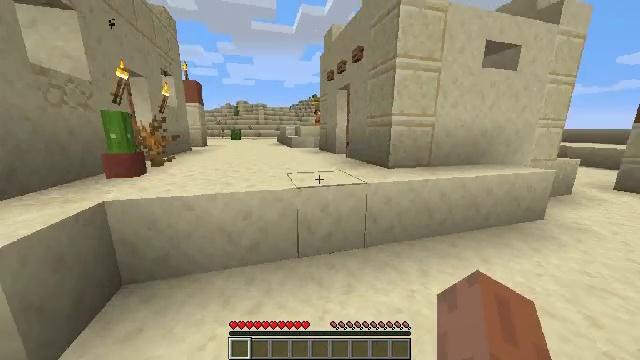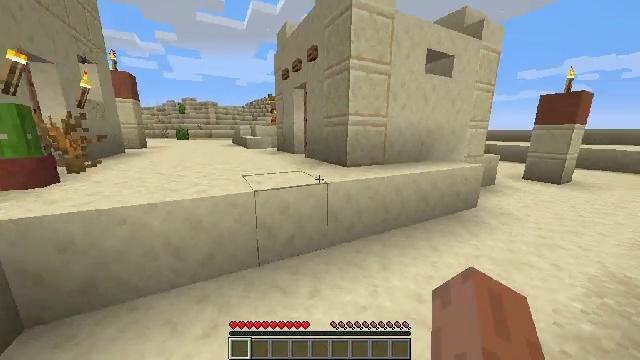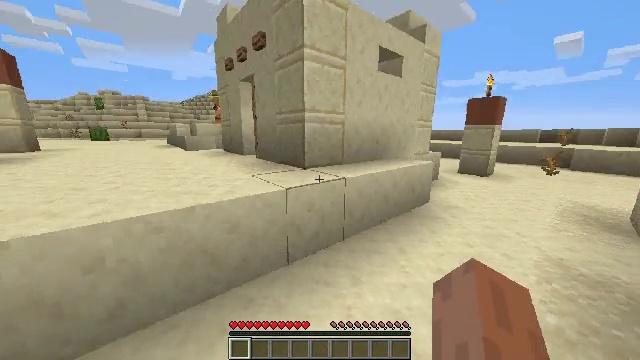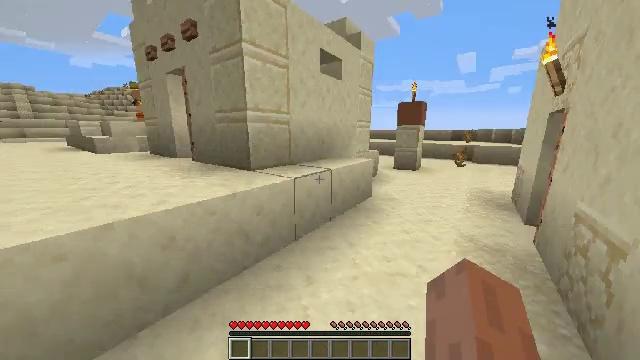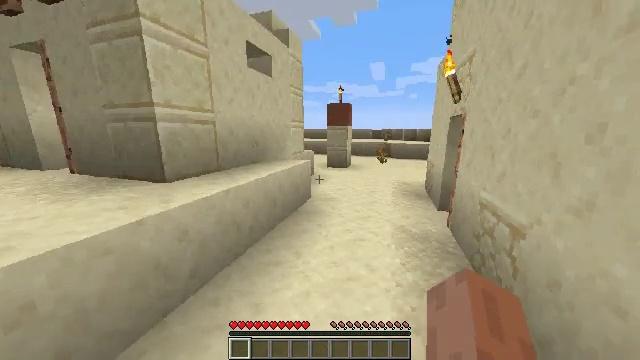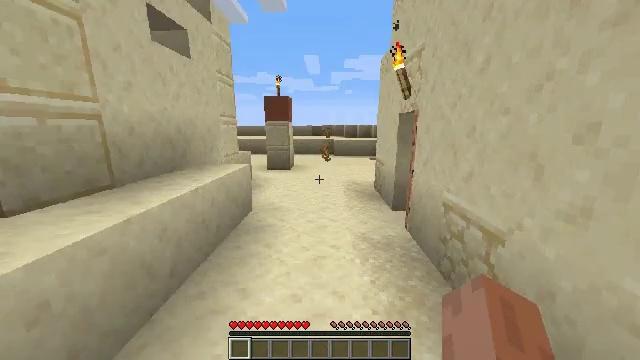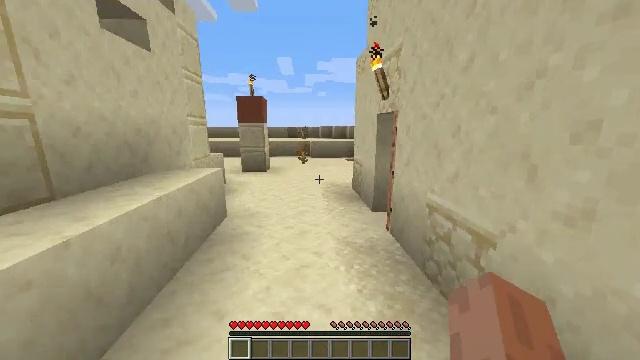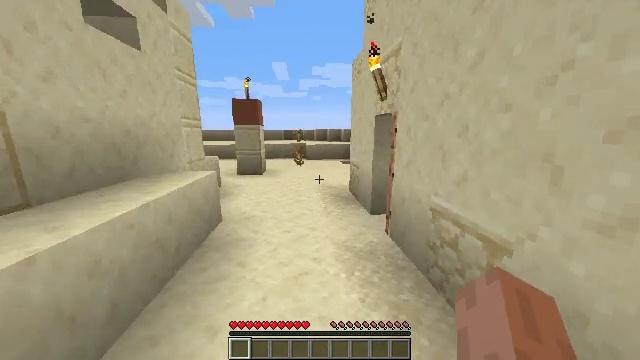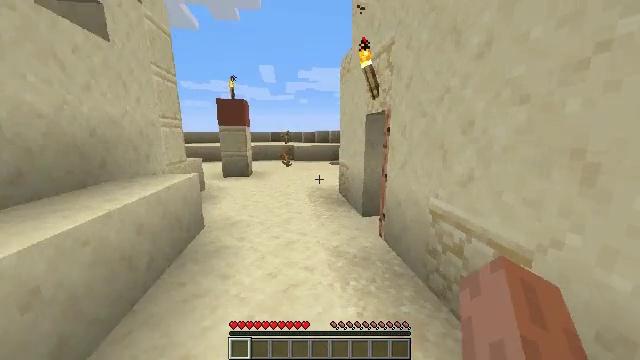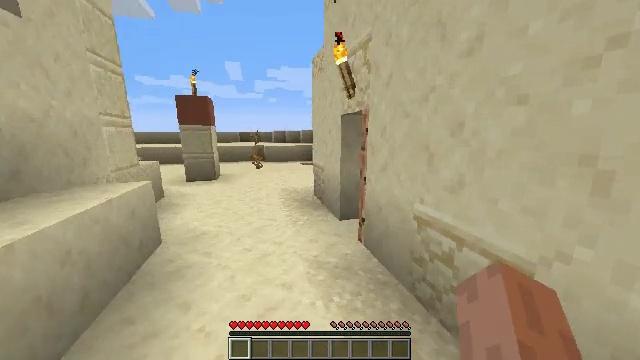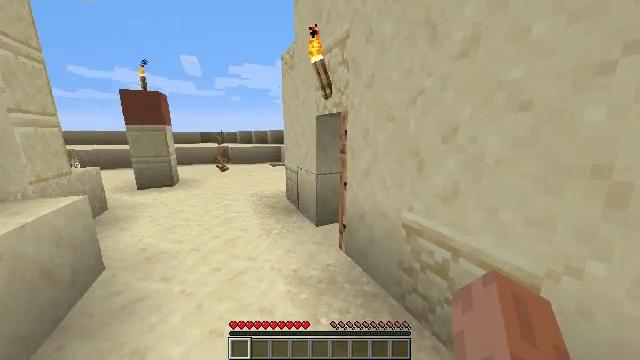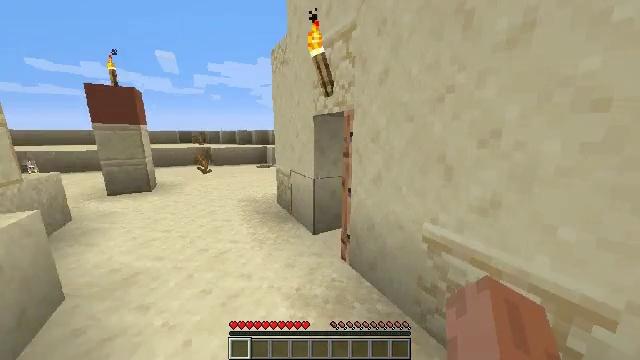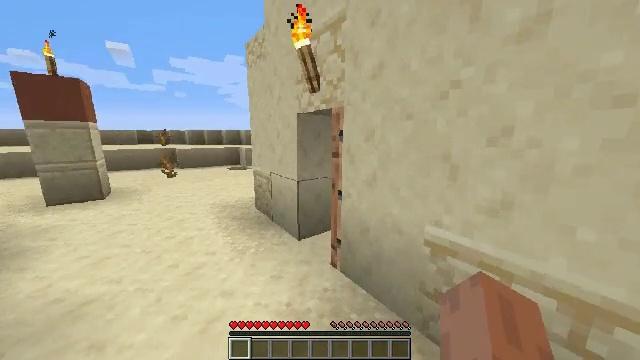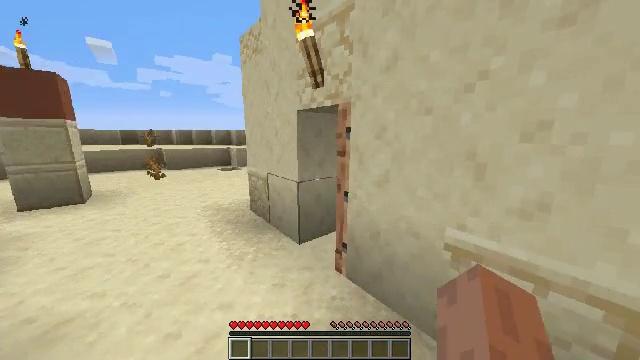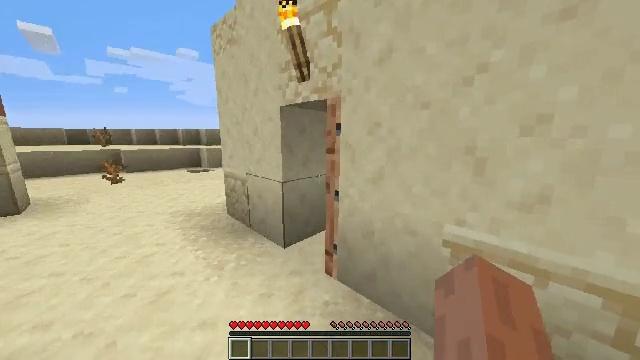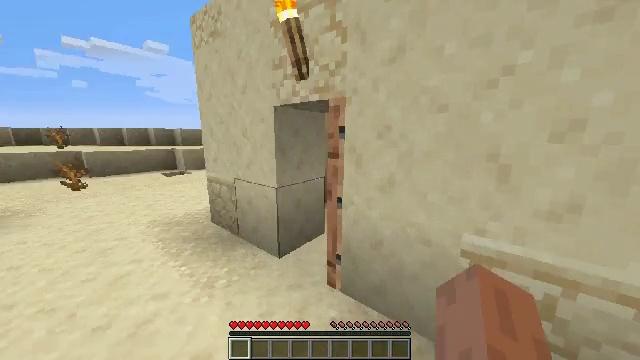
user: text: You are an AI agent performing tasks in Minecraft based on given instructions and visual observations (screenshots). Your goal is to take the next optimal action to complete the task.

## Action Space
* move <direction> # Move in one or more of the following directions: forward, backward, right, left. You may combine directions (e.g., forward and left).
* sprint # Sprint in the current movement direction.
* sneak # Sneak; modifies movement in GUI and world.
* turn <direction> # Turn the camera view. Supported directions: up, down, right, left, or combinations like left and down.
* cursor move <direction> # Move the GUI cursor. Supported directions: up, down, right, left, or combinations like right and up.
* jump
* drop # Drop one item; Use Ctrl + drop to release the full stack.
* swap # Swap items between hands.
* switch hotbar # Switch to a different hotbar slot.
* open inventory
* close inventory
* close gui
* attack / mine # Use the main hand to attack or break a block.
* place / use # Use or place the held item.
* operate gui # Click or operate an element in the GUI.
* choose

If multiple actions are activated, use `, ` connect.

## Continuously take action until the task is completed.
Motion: motion action
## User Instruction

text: Drop a hay block.
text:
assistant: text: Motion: move forward, sprint, turn right, attack / mine
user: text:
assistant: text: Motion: move forward, sprint, turn right, attack / mine
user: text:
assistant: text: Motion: move forward, sprint, turn right, attack / mine
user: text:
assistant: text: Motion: move forward, sprint, turn right, attack / mine
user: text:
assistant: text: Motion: move forward, sprint, turn right, attack / mine
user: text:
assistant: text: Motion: move forward, sprint, turn right, attack / mine
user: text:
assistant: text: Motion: move forward, sprint, turn right, attack / mine
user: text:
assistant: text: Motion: move forward, sprint, turn right, attack / mine
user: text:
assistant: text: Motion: move forward and move left, sprint, turn right, attack / mine
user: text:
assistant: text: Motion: move forward and move left, sprint, turn right, attack / mine
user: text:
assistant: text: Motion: move forward and move left, sprint, turn right, attack / mine
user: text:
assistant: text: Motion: move forward and move left, sprint, turn right, attack / mine
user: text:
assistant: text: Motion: move forward and move left, sprint, turn right, attack / mine
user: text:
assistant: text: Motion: move forward and move left, sprint, turn right, attack / mine
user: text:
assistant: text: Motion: move forward and move left, sprint, turn right, attack / mine
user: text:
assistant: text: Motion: move forward and move left, sprint, turn right, attack / mine
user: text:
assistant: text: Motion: move forward and move left, sprint, turn right, attack / mine
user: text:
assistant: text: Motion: move forward, sprint, turn right, attack / mine
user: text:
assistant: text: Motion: move forward, sprint, turn right, attack / mine
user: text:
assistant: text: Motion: move forward, sprint, turn right, attack / mine
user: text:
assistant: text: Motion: move forward, sprint, turn right, attack / mine
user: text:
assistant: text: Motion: move forward, sprint, turn right, attack / mine
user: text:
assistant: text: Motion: move forward and move left, sprint, turn up, attack / mine
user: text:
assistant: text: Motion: move forward and move left, sprint, attack / mine
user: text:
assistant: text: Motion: move forward and move left, sprint, attack / mine
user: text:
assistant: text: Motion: move forward and move left, sprint, attack / mine
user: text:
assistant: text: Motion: move forward, sprint, attack / mine
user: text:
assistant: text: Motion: move forward, turn right, attack / mine
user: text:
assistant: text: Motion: move forward, turn right, attack / mine
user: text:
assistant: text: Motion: move forward, turn right, attack / mine